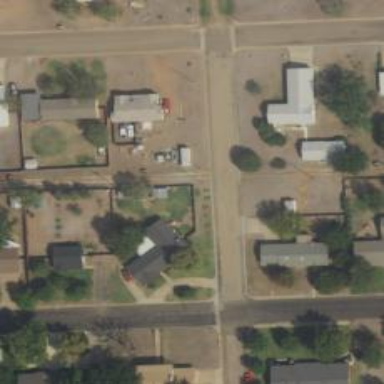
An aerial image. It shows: Alley classified as service road.